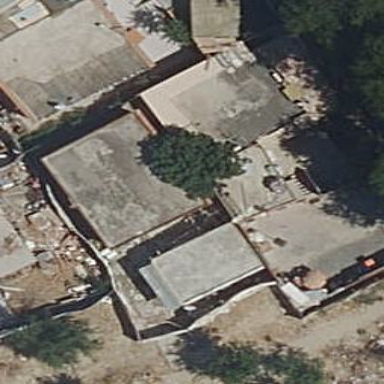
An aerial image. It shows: Residential building.